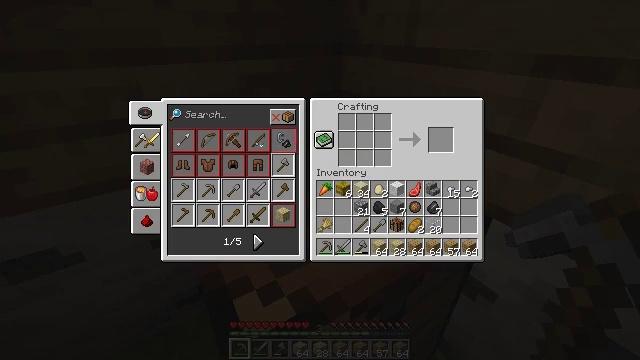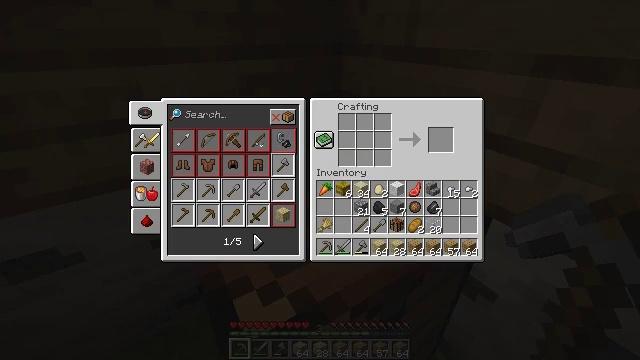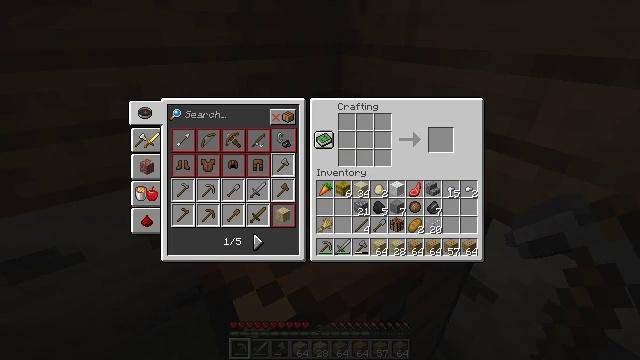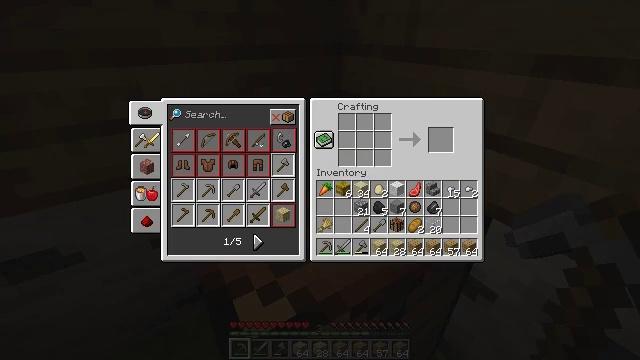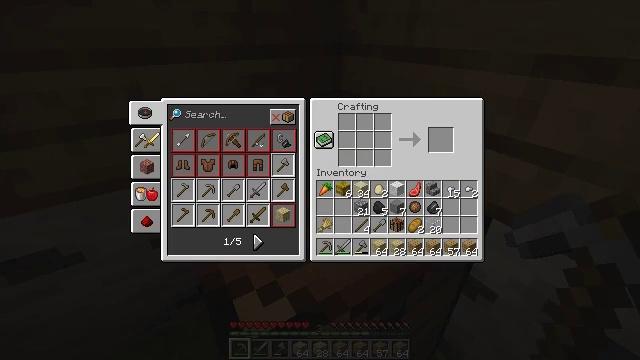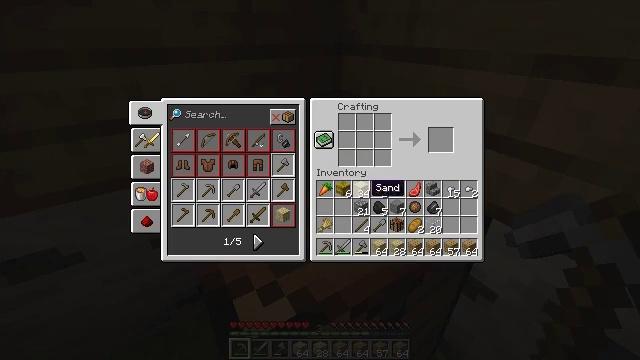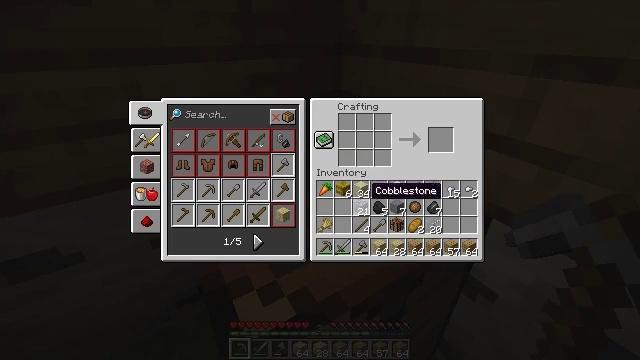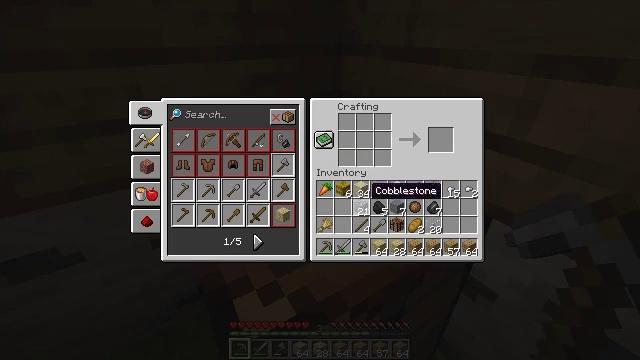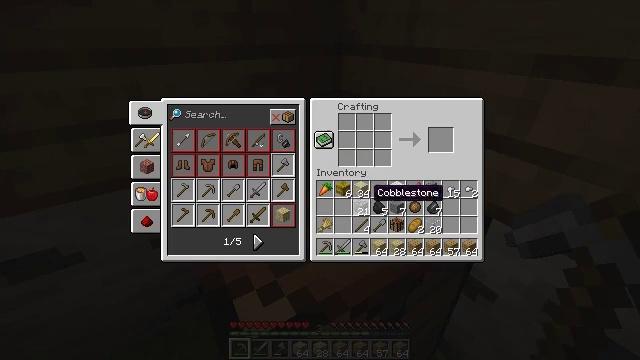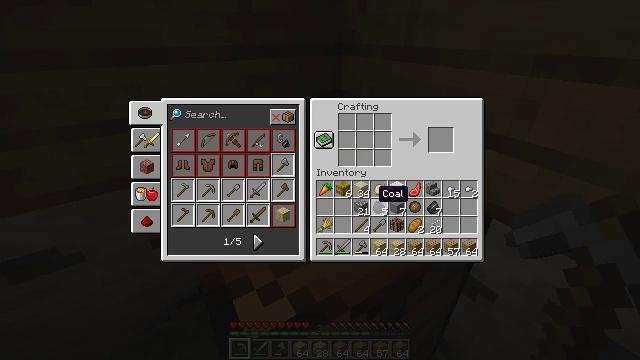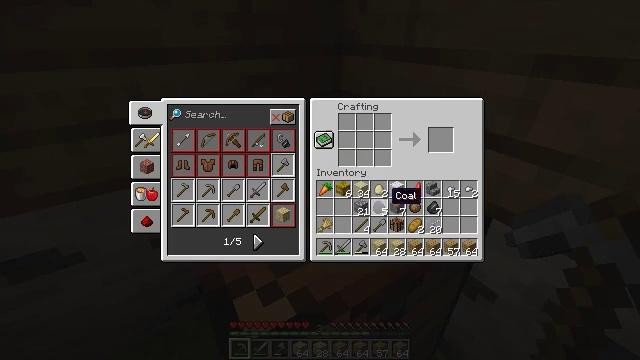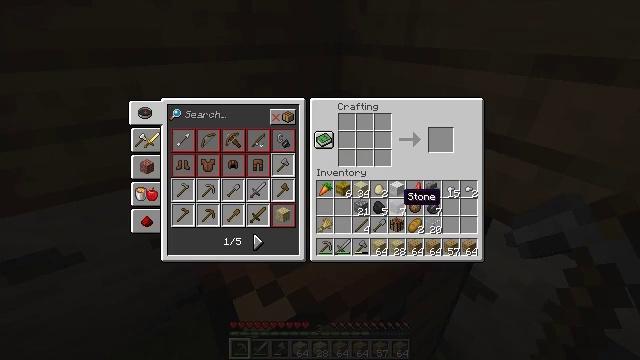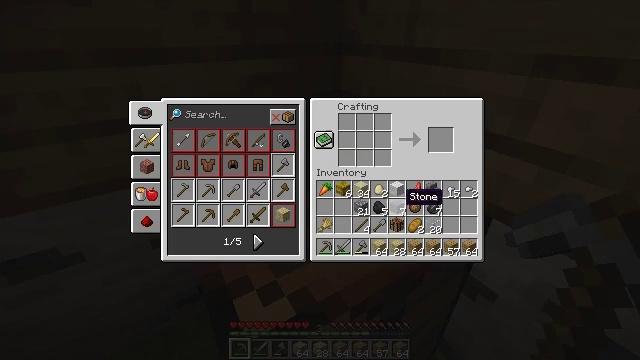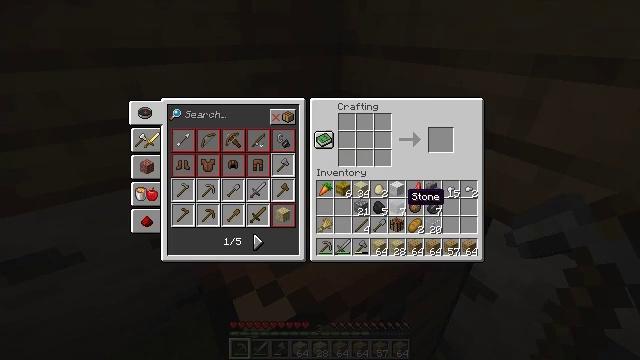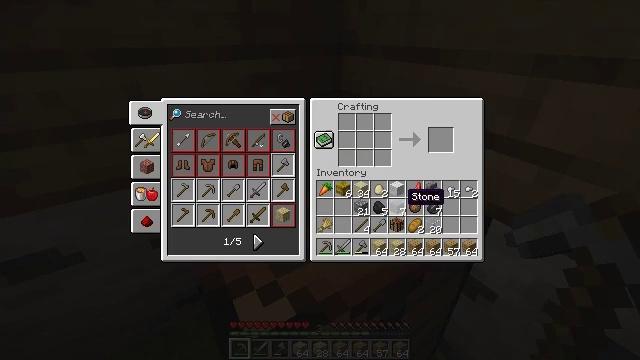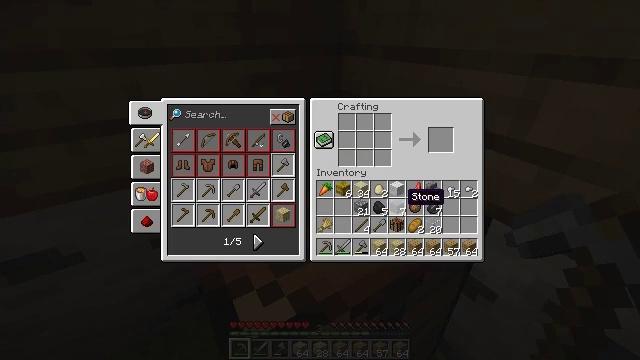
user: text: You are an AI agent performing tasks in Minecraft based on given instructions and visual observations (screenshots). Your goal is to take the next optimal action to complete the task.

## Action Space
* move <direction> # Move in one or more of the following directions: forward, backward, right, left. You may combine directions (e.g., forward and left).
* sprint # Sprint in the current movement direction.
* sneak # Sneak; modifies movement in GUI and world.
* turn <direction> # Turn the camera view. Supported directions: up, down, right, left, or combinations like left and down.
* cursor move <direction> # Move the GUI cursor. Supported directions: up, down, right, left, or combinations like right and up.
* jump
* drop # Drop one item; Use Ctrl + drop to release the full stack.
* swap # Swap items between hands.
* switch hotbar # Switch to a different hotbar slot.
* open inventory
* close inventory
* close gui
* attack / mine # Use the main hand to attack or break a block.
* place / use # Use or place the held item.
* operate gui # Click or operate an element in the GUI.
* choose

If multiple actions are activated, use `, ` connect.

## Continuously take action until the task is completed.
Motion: motion action
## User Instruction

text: Remove the white bed from its place.
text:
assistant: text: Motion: no_op
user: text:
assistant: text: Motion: no_op
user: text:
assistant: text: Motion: no_op
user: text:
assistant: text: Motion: no_op
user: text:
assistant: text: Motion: cursor move down
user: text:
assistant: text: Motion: no_op
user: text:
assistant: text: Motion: no_op
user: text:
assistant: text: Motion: no_op
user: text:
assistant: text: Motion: no_op
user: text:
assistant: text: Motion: cursor move right
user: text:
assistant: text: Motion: cursor move right
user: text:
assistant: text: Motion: no_op
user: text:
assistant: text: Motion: no_op
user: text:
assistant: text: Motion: no_op
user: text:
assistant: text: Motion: no_op
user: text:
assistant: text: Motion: no_op
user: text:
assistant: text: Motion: no_op
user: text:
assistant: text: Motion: no_op
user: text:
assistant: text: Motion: operate gui
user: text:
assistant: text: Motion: operate gui
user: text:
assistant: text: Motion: no_op
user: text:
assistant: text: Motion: no_op
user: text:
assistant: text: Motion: cursor move left and up
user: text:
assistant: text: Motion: cursor move left and up
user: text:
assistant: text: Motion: cursor move up
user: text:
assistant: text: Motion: no_op
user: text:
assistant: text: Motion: no_op
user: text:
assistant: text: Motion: no_op
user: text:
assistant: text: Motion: no_op
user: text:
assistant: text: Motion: no_op